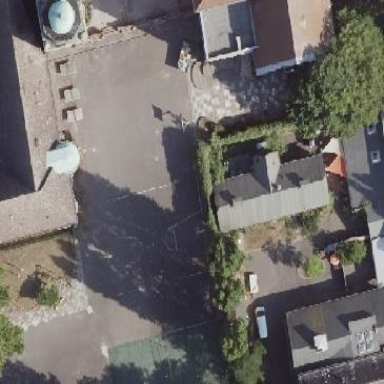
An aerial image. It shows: Basketball court on leisure land pitch.